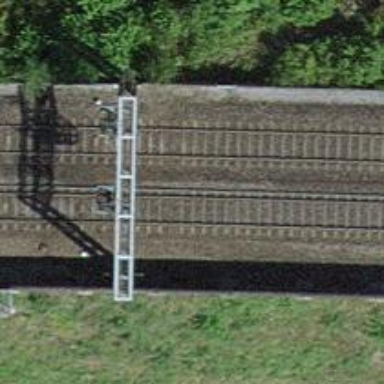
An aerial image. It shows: Railway track with contact line for electrification.